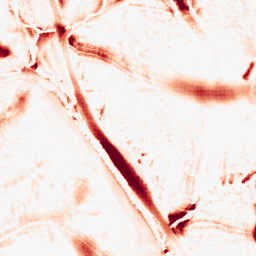
Category: morphological
Decomposition family: morphological
Decomposition parameters: operation: opening
size: 20
Upsampling method: sinc_blackman
Upsampling parameters: scale: 8
kernel_size: 16
Upsampling scale: 8